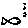
Label: fish